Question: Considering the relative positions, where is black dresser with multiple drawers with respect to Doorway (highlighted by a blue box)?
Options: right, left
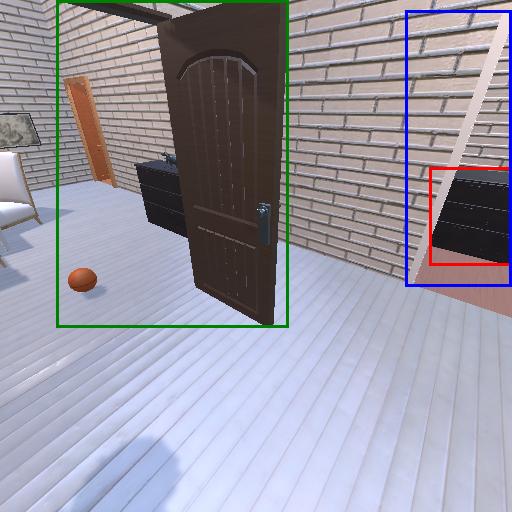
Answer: right